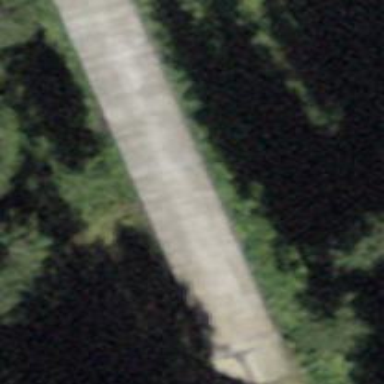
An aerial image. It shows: Path on bridge.